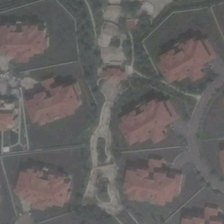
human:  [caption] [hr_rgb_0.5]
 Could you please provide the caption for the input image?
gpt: some red buildings and green trees are in a medium residential area .

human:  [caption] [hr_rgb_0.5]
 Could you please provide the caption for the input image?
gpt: some red buildings and green trees are in a medium residential area .

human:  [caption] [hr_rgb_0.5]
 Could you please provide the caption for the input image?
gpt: some red buildings and green trees are in a medium residential area .

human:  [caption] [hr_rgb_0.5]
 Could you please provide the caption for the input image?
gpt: some red buildings and green trees are in a medium residential area .

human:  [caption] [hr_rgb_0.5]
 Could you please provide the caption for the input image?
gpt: some red buildings and green trees are in a medium residential area .